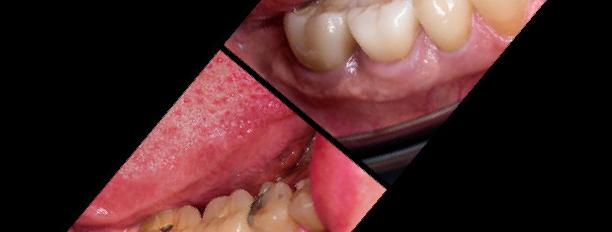
Condition: Gingivitis